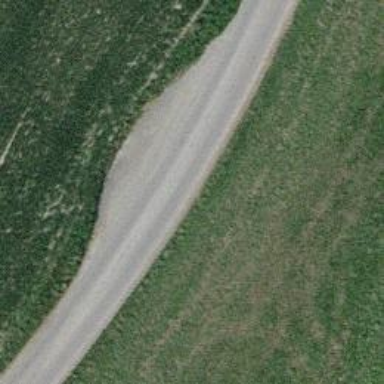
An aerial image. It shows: Passing place on the road.